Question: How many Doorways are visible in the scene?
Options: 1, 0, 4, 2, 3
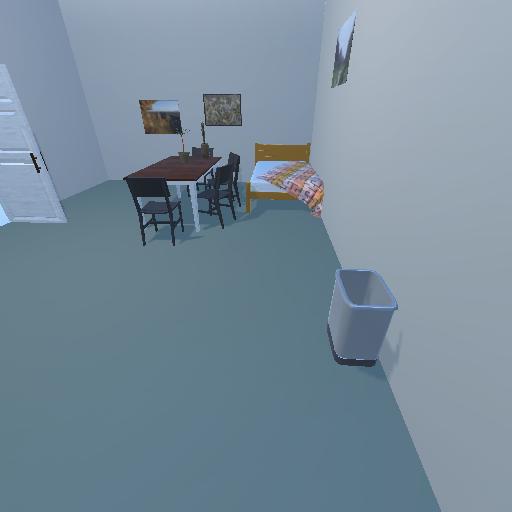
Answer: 1